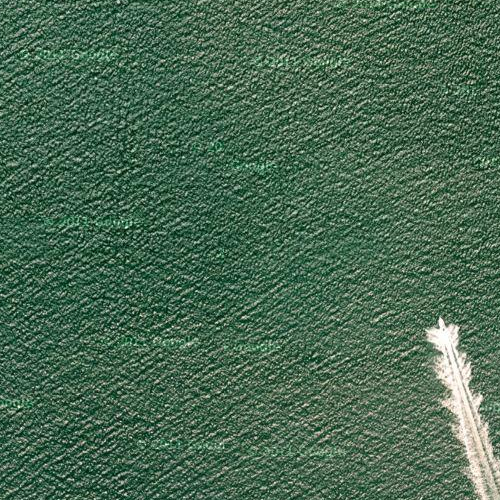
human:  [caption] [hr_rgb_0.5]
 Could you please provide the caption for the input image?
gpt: A part of ocean with deep green waters .

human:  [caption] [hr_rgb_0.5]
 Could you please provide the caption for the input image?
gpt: This is a part of deep green sparkling sea .

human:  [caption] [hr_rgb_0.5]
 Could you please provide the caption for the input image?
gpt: This is a part of deep green sparkling sea .

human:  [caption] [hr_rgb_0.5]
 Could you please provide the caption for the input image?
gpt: This is a part of deep green sparkling sea .

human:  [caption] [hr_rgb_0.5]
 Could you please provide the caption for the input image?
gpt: This is a part of deep green sparkling sea .